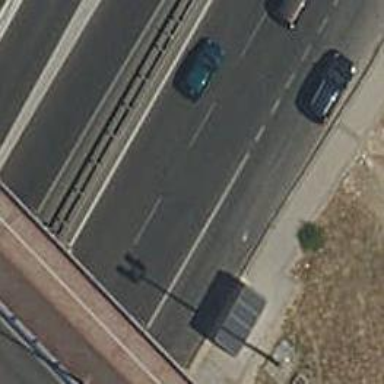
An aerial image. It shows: Motorway link.